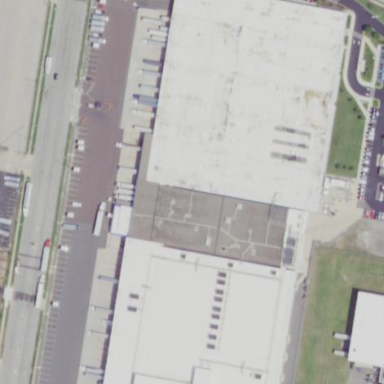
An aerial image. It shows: Warehouse building.